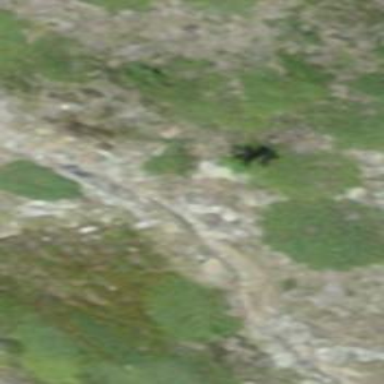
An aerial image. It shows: Path on the ground.